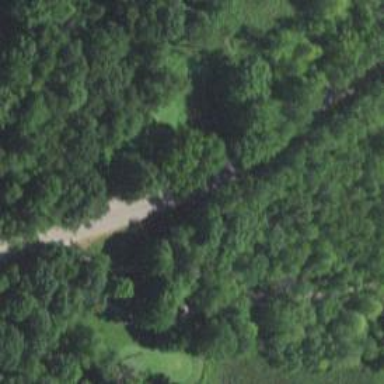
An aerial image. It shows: Service road used as golf cart path.